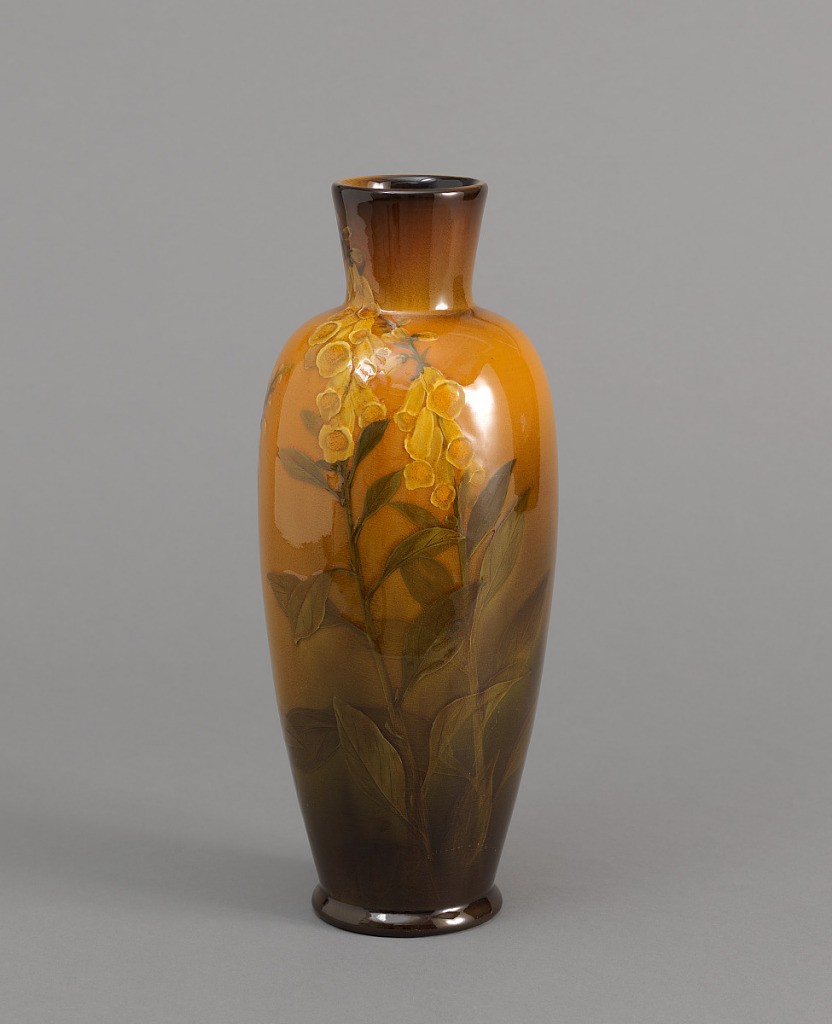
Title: Vase
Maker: Rookwood Pottery, American, 1880 - 1967
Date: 1898
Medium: Glazed earthenware
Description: Cast white clay body.  Elongated ovoid body with raised cylindrical neck, slightly flaring; circular foot.  Underglazed slip-decoration on front with three stalks of golden yellow foxgloves, with green leaves and stems.  Central stalk extends over shoulder and onto neck.  Background shaded from green at base to gold at shoulder.  Allover yellow glaze; fine crackle.  Bottom and interior glazed.